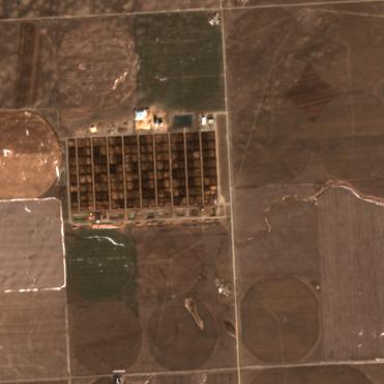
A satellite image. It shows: Feedlot in farmyard.